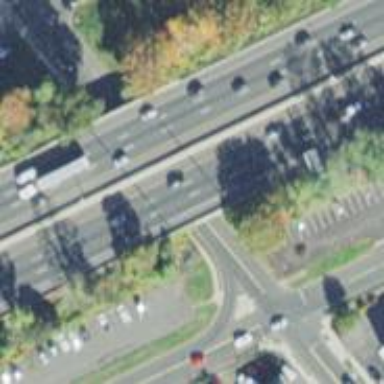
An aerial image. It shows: Motorway bridge with asphalt surface.